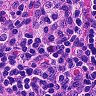
Metastatic tissue present: no